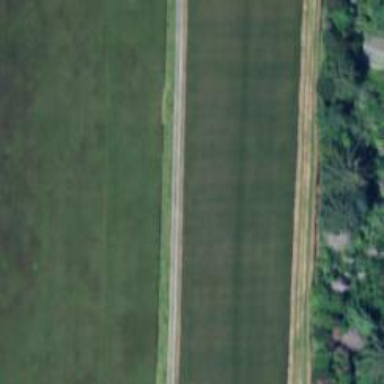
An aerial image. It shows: Farmland where cranberries are grown.